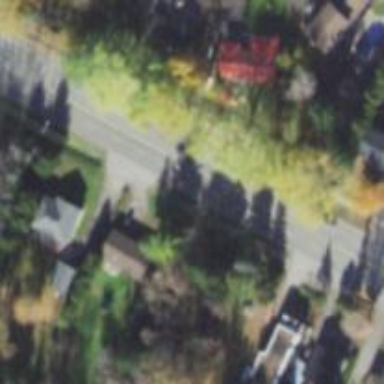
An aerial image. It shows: Primary road with asphalt surface.